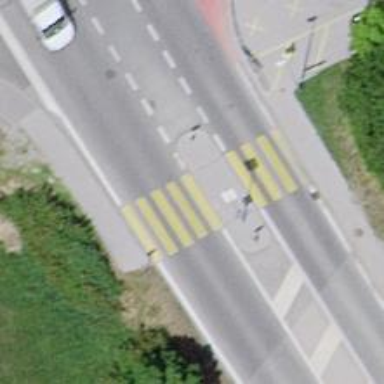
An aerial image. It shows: Marked footway crossing with island.